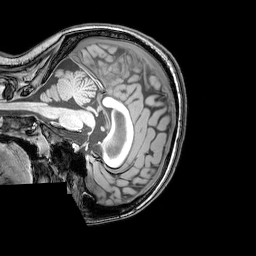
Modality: T1w
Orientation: sagittal
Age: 22
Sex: female
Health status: healthy
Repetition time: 0.081 s
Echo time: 0.037 s